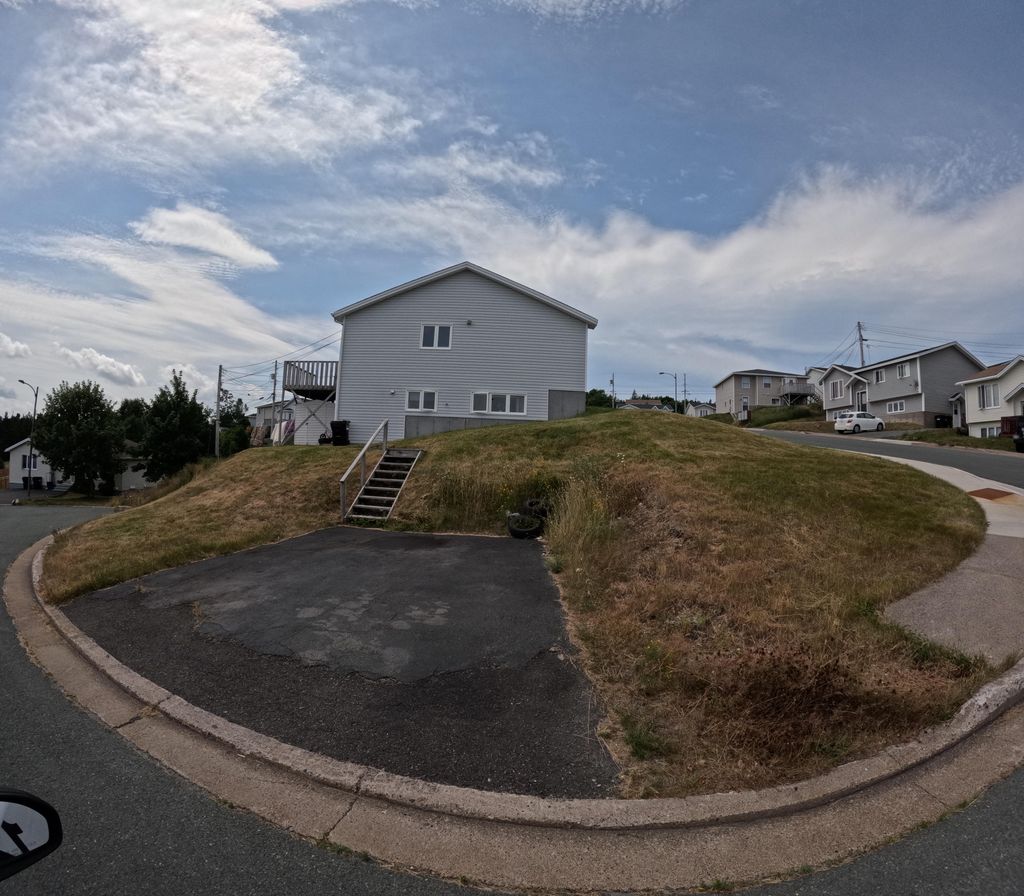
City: st_johns